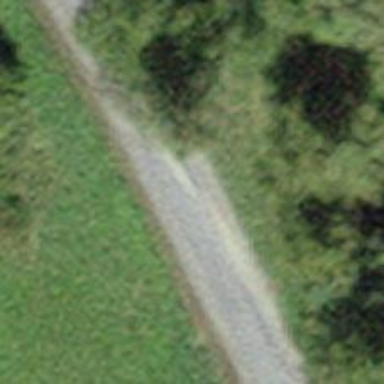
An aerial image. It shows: Path covered in grass.